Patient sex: M
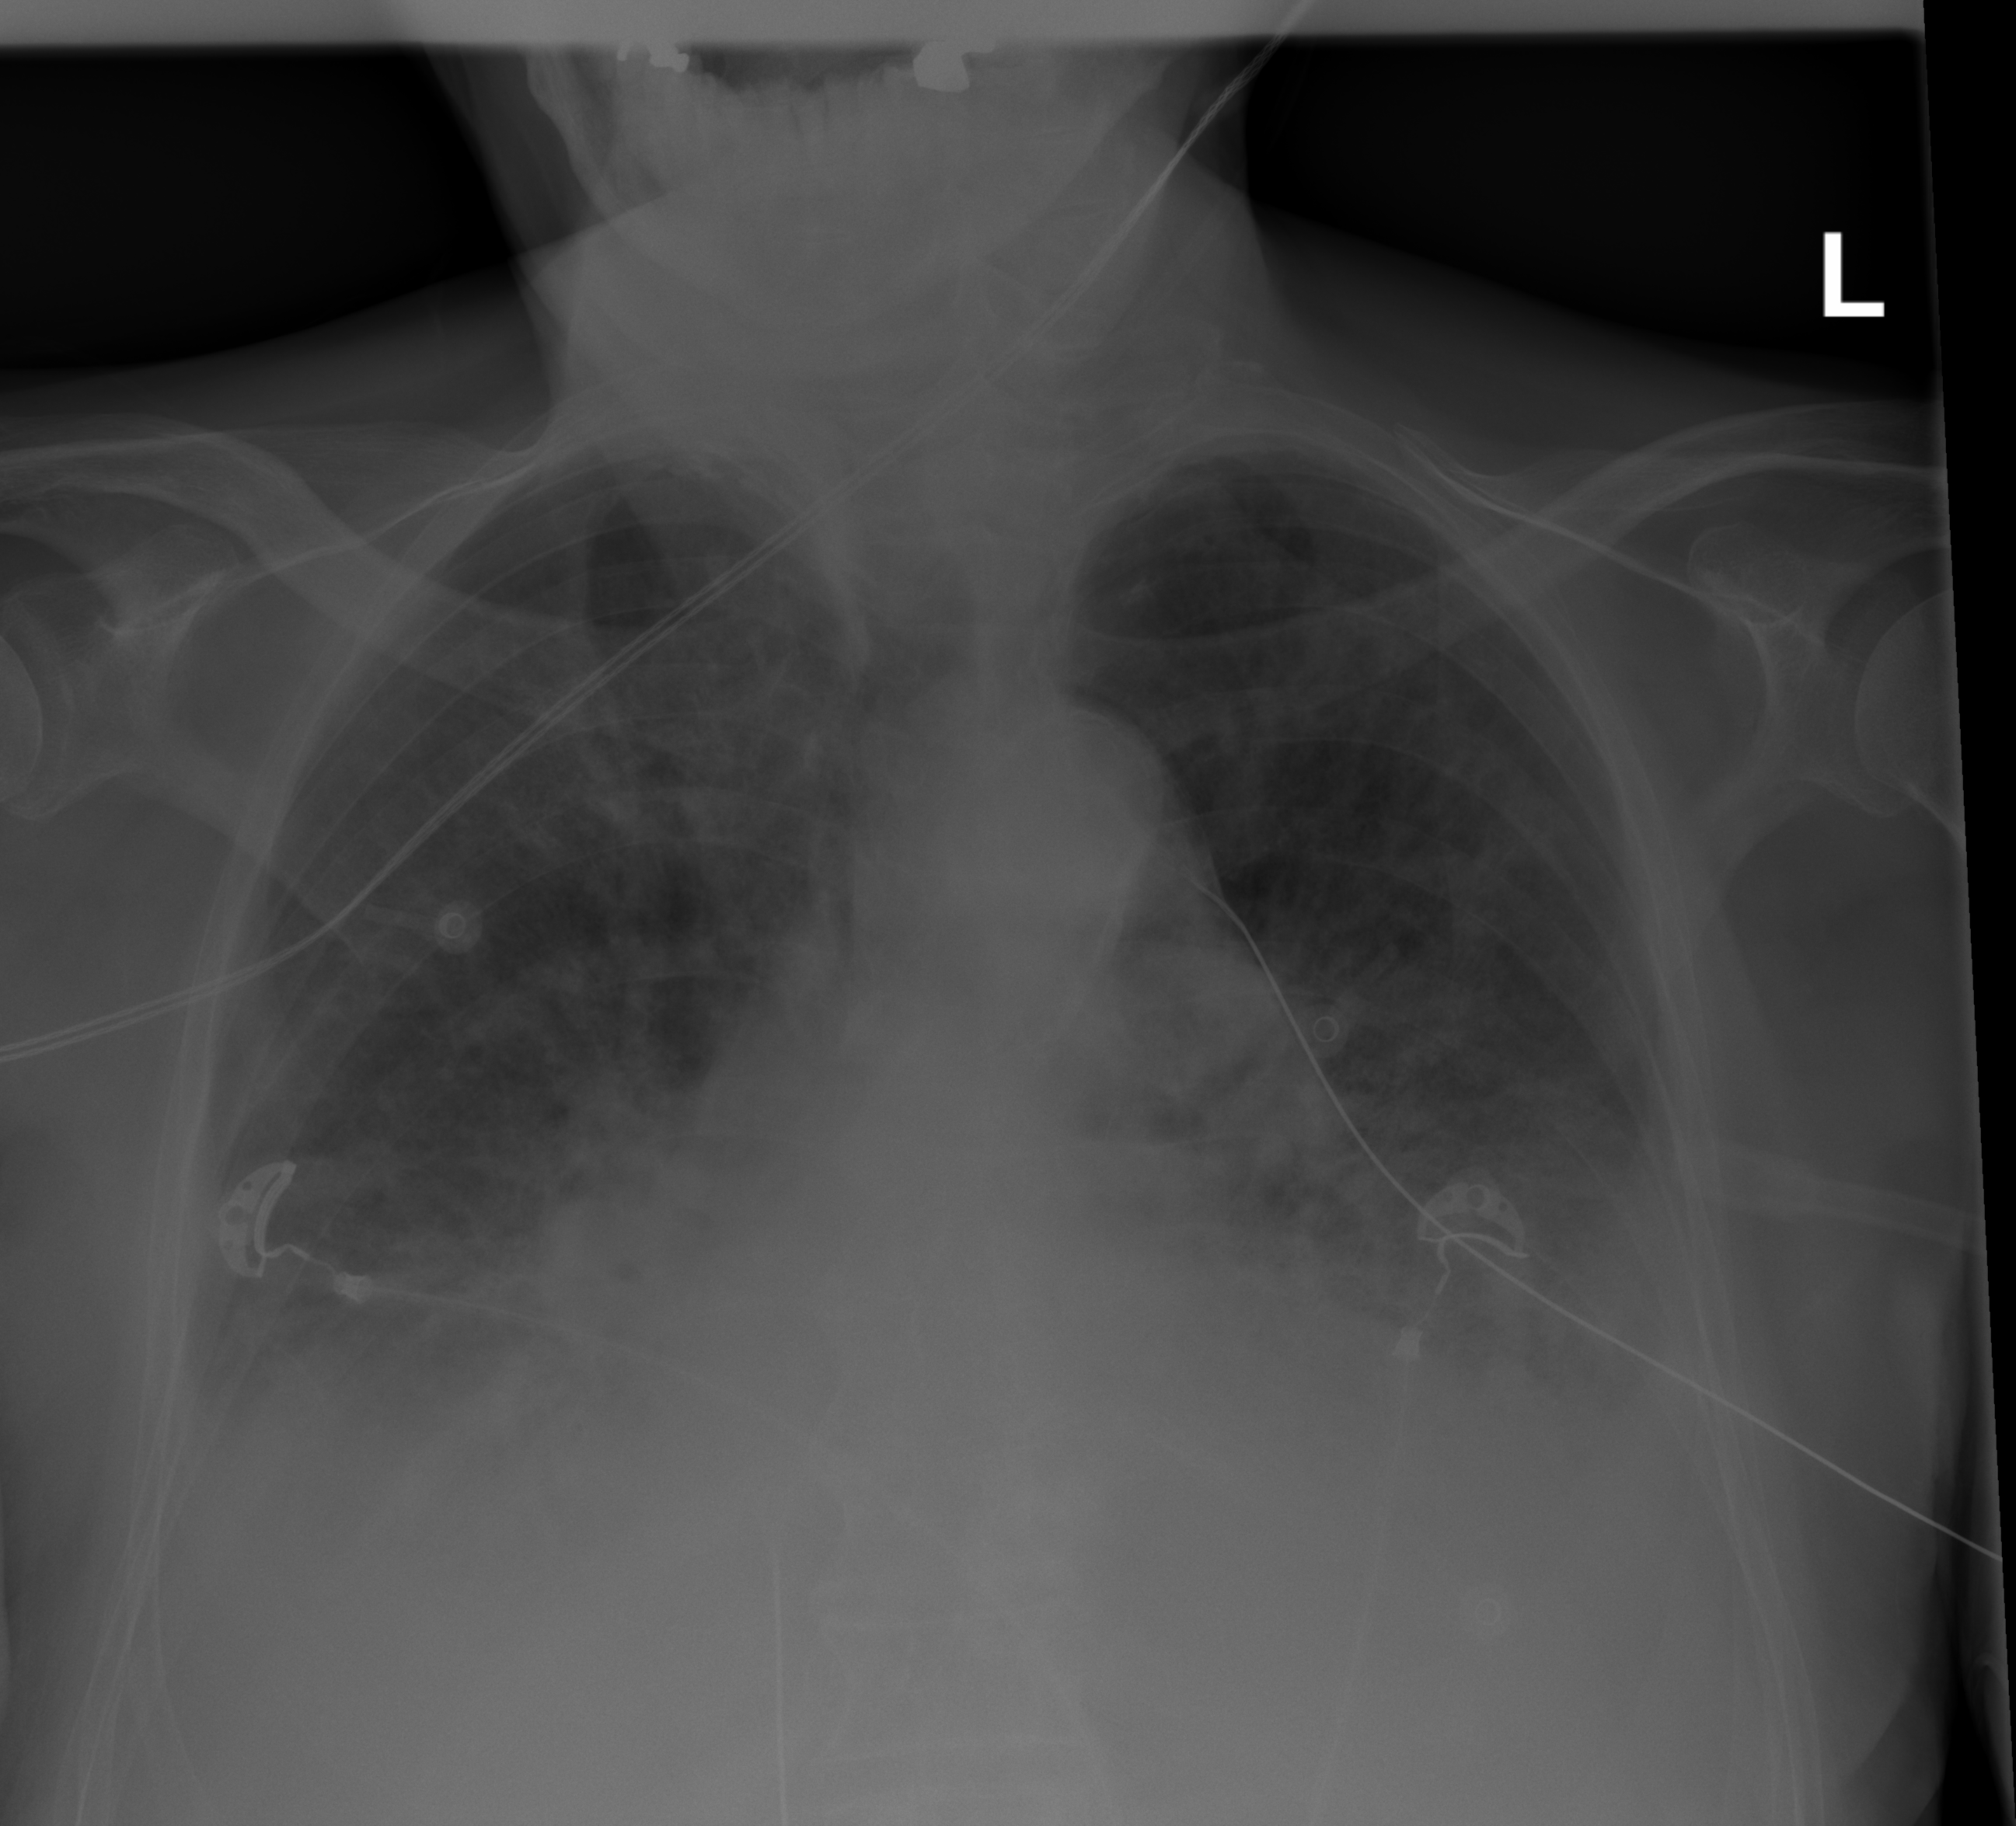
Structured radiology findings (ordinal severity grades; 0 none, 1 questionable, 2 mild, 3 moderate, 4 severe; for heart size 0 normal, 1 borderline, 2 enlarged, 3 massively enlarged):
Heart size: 2
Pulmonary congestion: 3
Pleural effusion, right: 2
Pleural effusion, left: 2
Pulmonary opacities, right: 2
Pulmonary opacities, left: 2
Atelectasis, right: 2
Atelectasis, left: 2